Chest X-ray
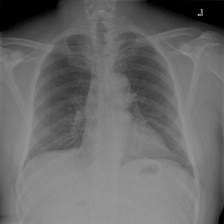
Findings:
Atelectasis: negative
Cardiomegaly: negative
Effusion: negative
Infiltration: negative
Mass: negative
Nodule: negative
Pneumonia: negative
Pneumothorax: negative
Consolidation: negative
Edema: negative
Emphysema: negative
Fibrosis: negative
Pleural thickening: negative
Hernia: negative